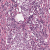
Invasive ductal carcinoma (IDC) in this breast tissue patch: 1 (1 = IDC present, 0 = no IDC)